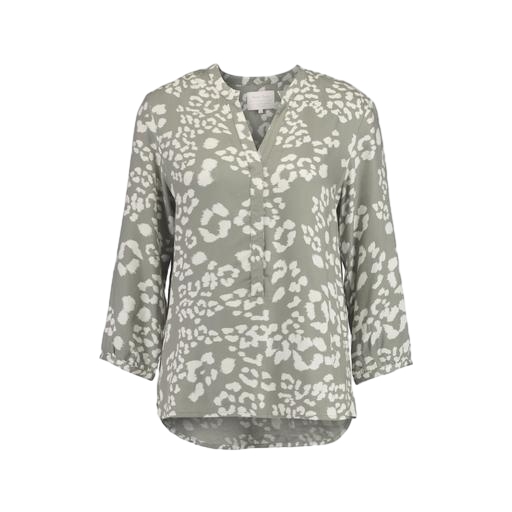
grey and white printed shirt, green printed shirt, grey printed shirt, white background